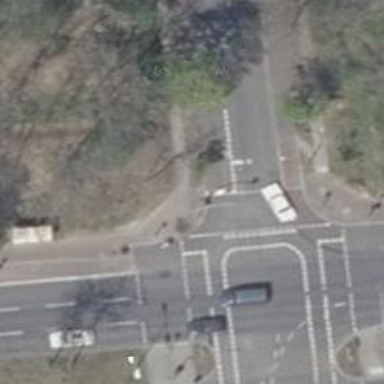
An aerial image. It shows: Road with traffic signals.